Interaction volume radius: 10 \u00c5
Interaction volume height: 15 \u00c5
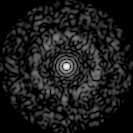
Disorder parameter: 0.8638